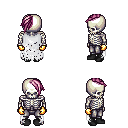
a pixel art fantasy rpg character, male body template, skeleton, white tattered cape, metal pants, pink long mohawk hairstyle, gold gloves, black shoes, four views (front, back, left, right), 2x2 character sprite sheet, small pixel art, hard edges, no anti-aliasing